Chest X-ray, AP view. Patient: 23 years old, sex F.
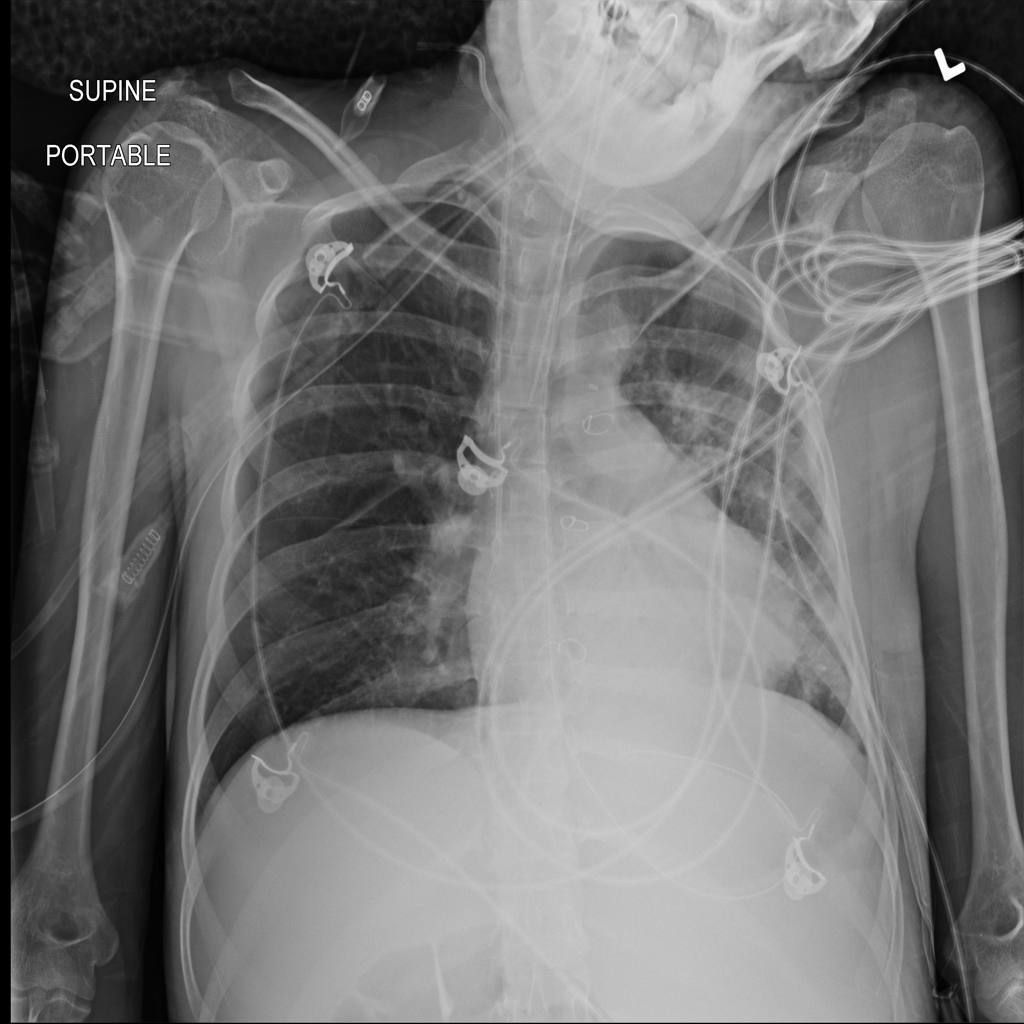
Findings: No Finding